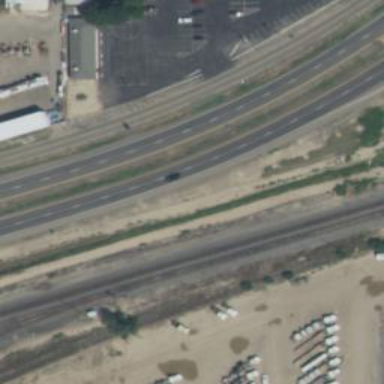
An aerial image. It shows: Expressway with asphalt surface classified as trunk highway.